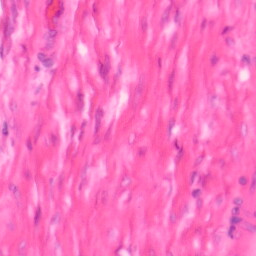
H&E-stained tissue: Colon